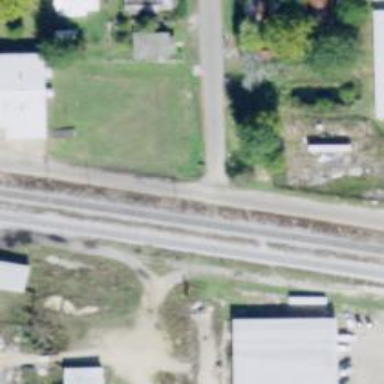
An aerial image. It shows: Railway track.